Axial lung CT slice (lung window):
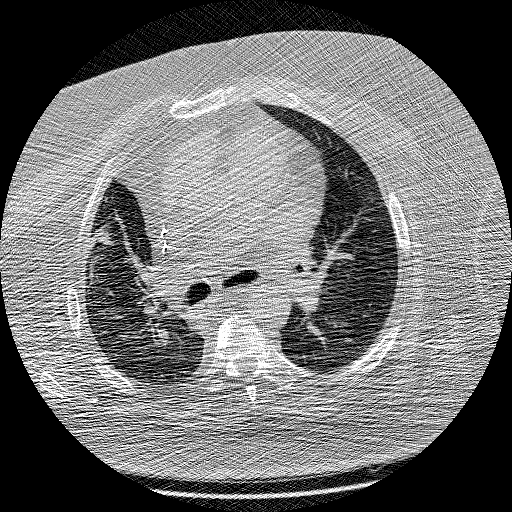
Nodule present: yes
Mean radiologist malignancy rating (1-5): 5